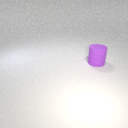
large purple rubber cylinder